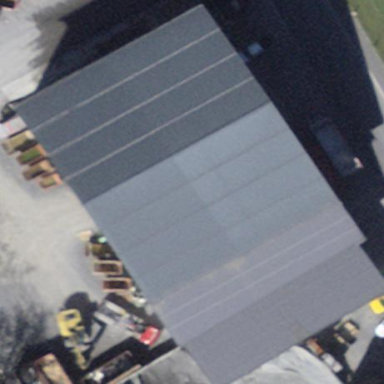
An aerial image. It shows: Industrial building.